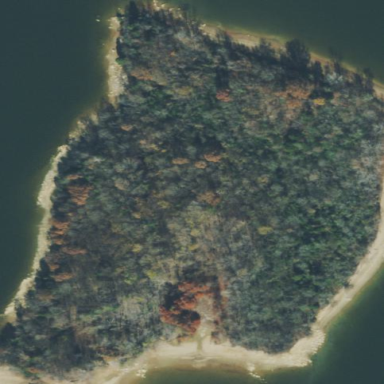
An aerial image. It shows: Island covered with woodland.